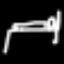
Label: bed